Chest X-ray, PA view. Patient: 36 years old, sex F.
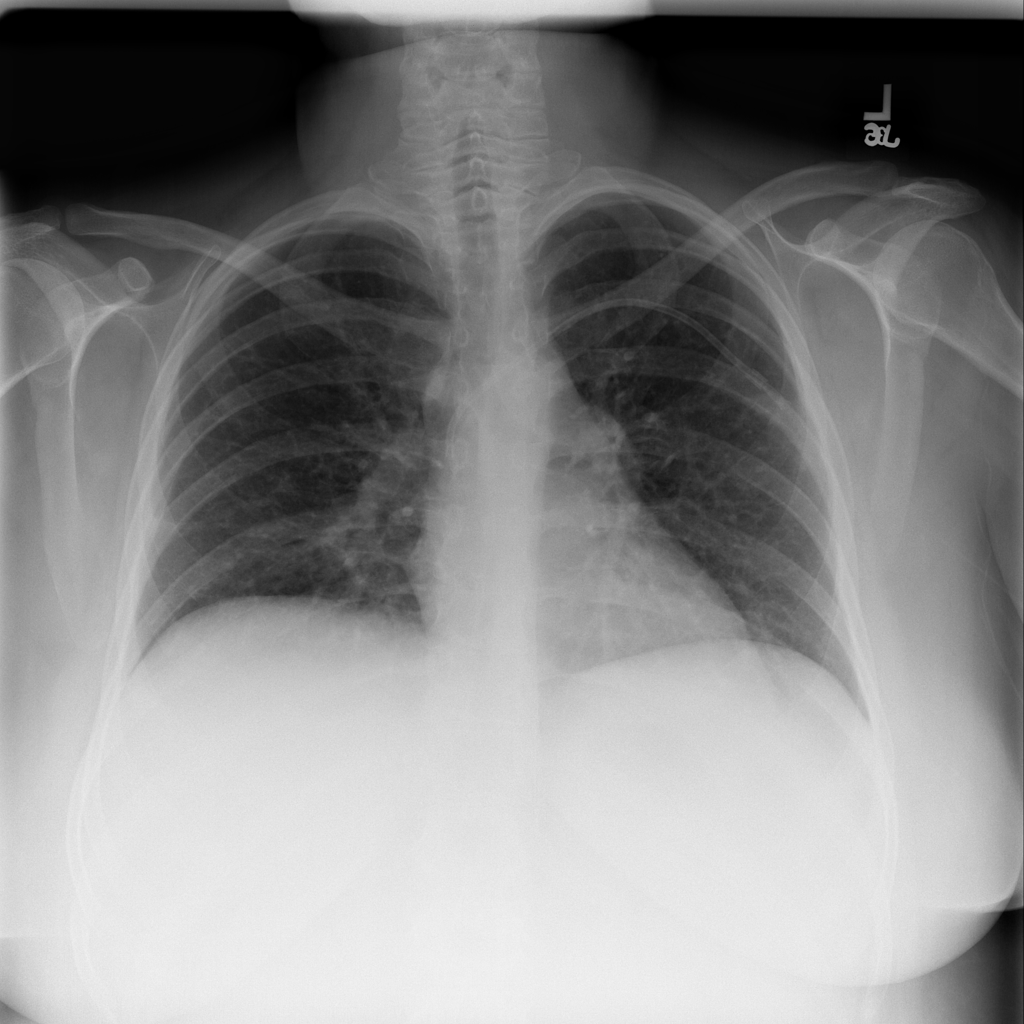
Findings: No Finding